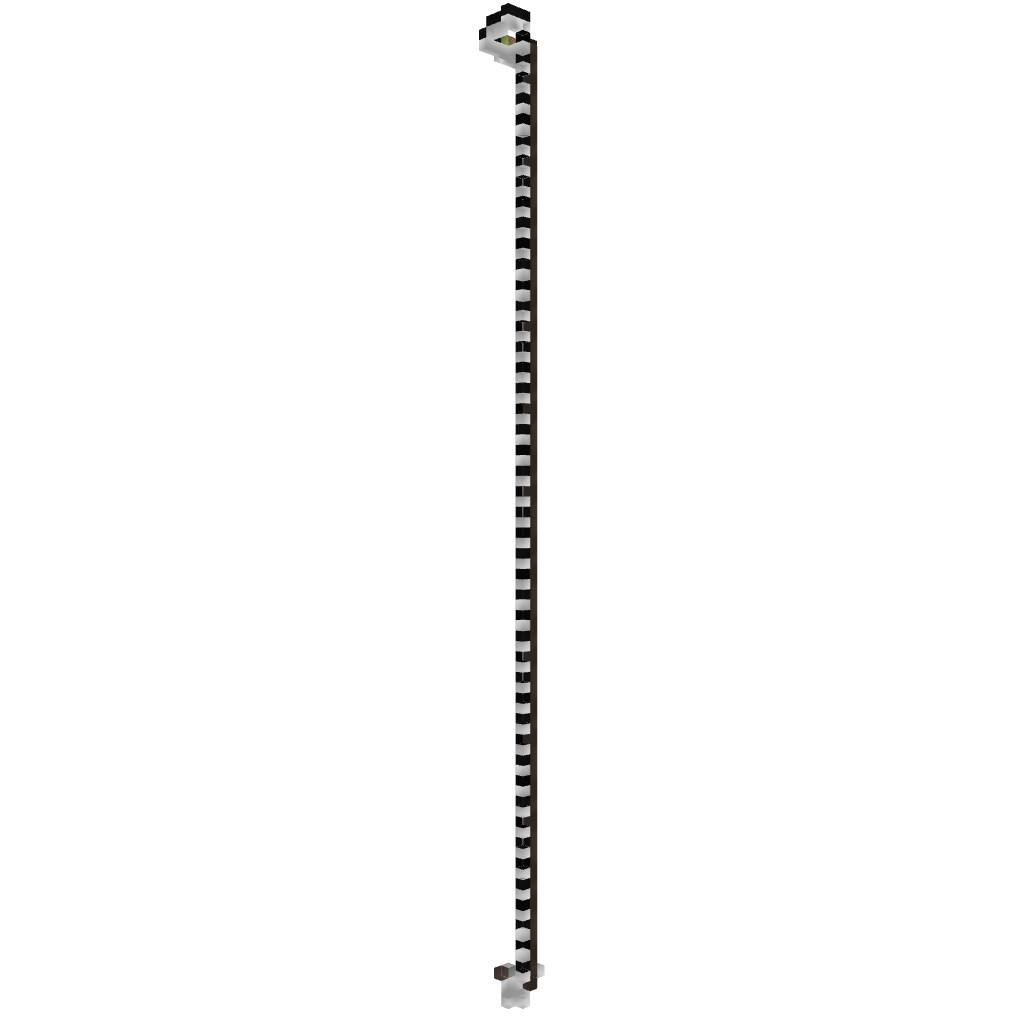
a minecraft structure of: Anvil Drop